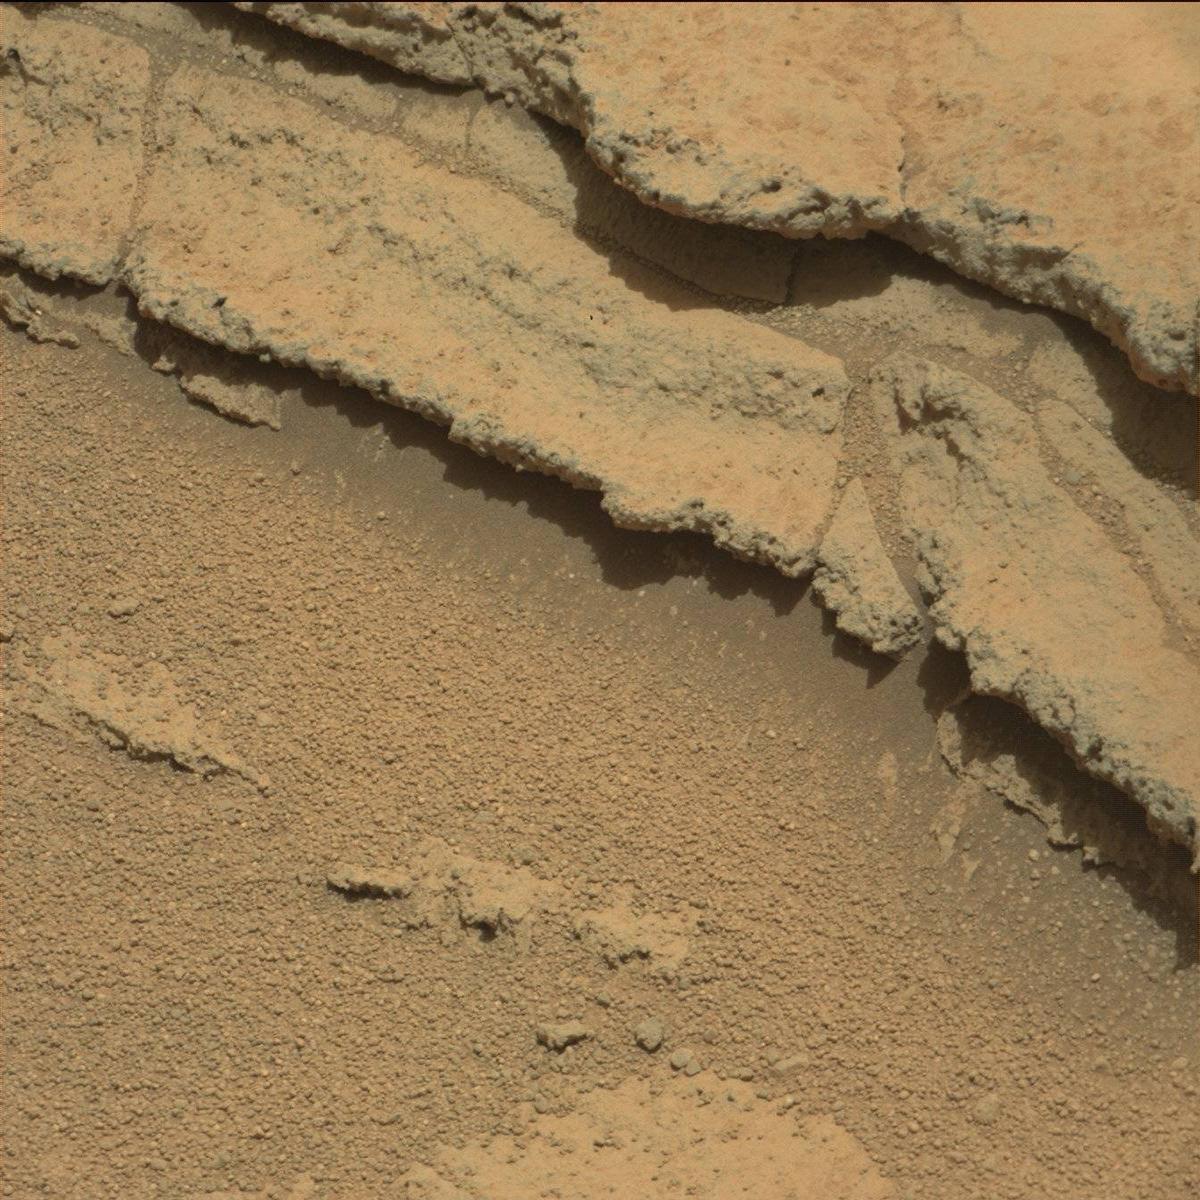
Terrain classes present: Bedrock, Rock, Sand / Soil